Field crop: maize
Growth stage: 2
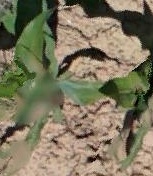
Species: maize